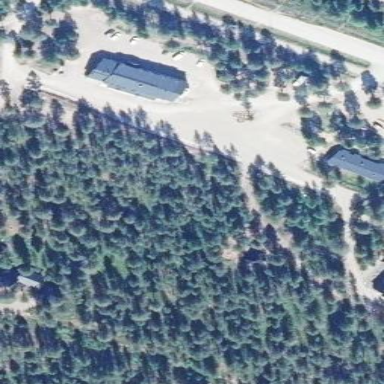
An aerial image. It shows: Religious summer camp area.